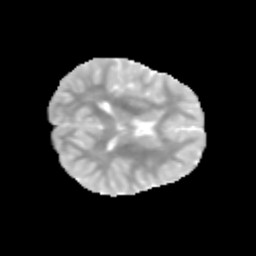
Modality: MD
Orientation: axial
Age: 9
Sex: female
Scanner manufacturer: siemens
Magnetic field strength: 3 T
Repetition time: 3.8 s
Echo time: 0.07 s